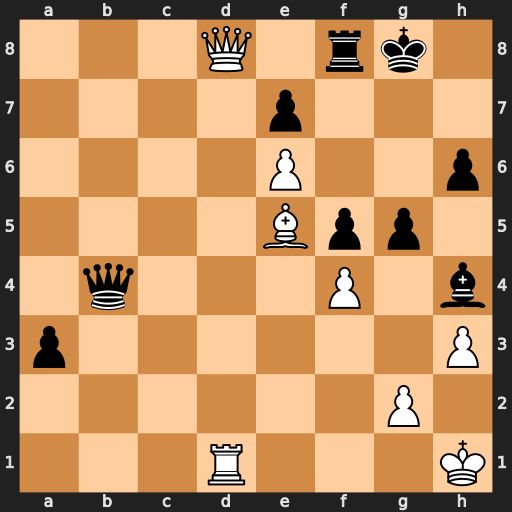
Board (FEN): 3Q1rk1/4p3/4P2p/4Bpp1/1q3P1b/p6P/6P1/3R3K
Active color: w
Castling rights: -
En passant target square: -
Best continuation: Qxf8+ Kxf8 Rd8#